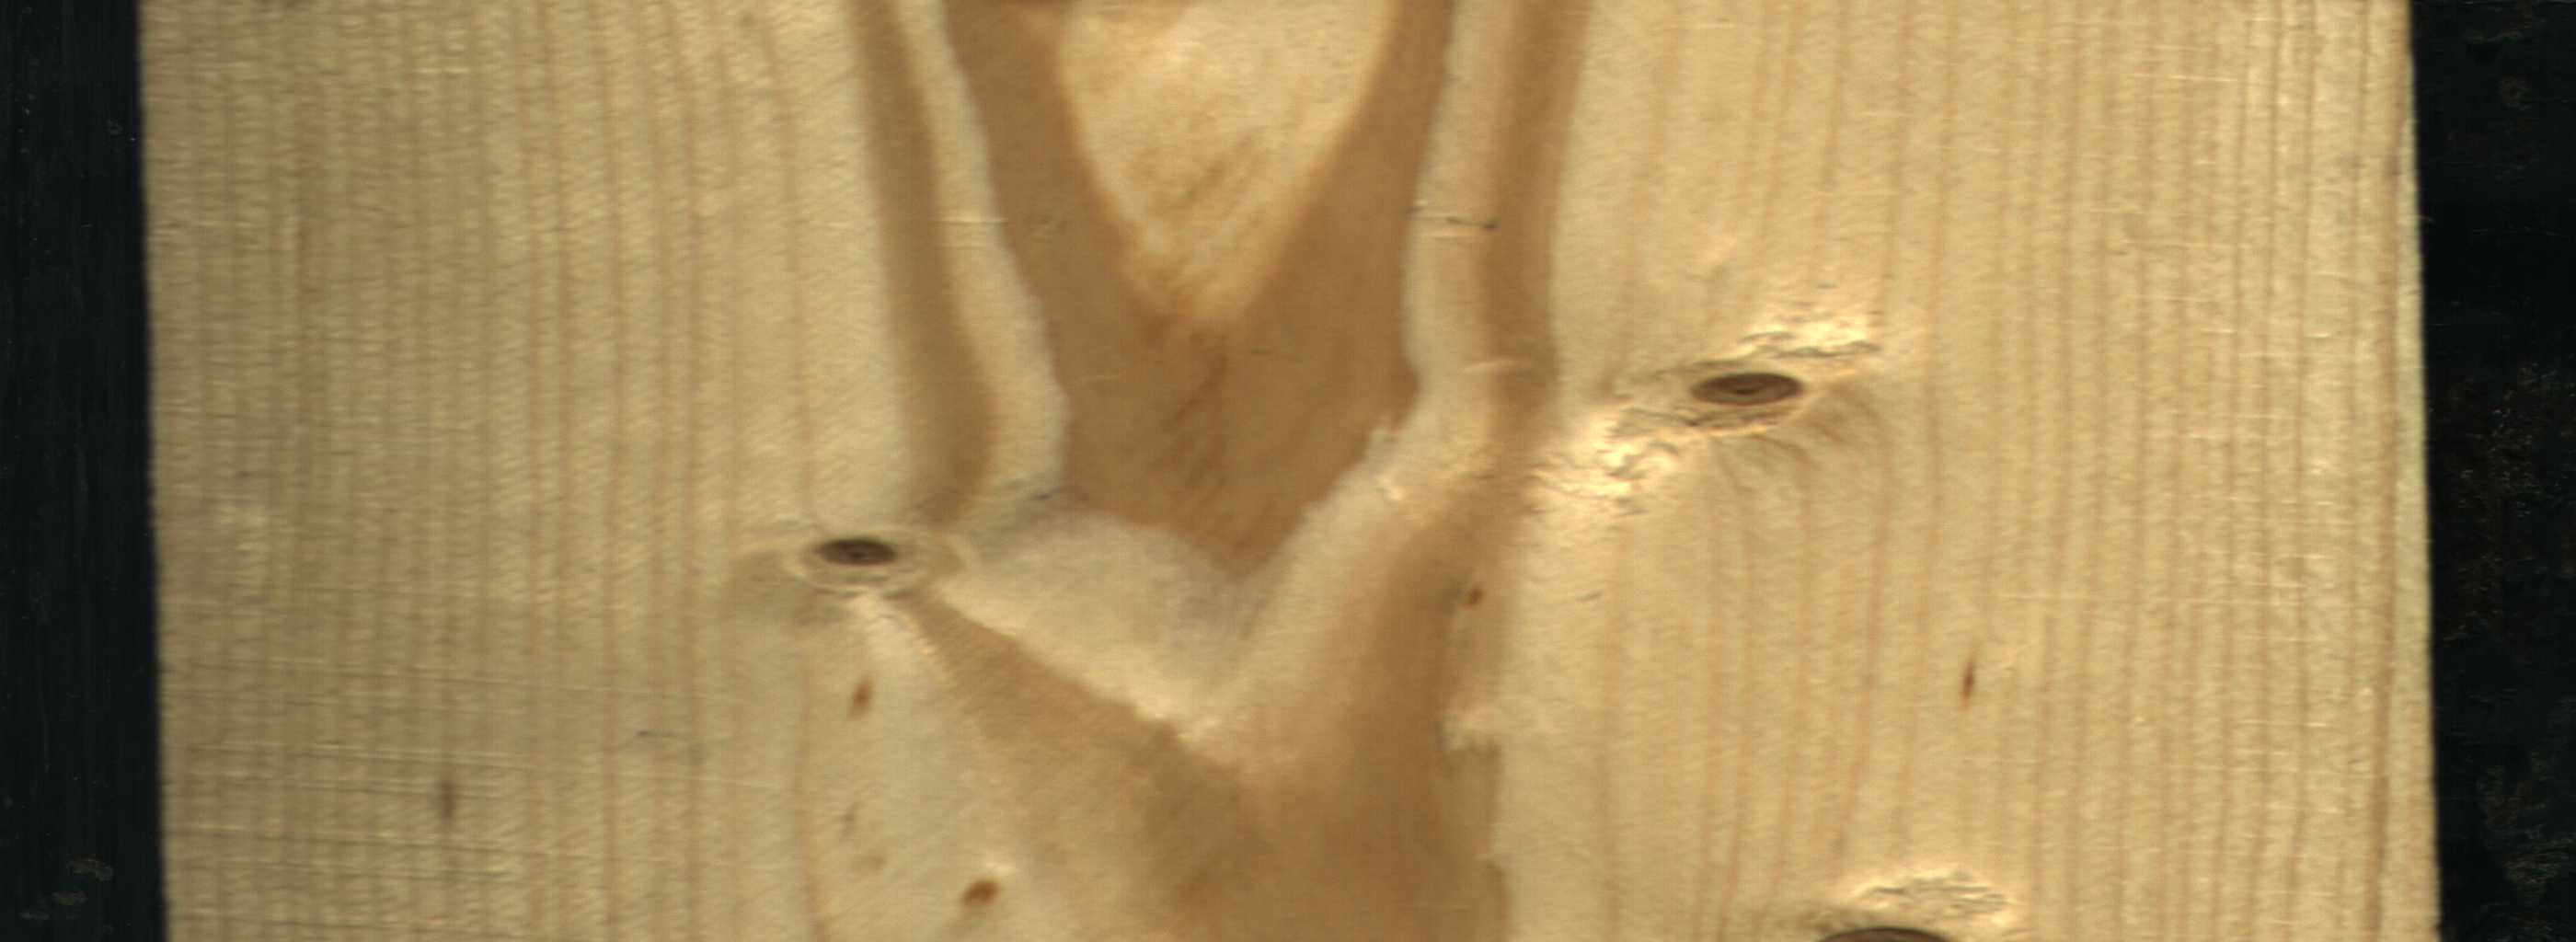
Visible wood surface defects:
Dead_Knot
Dead_Knot
Dead_Knot